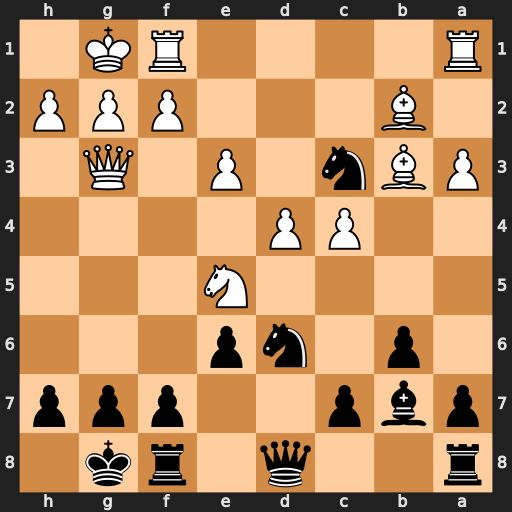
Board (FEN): r2q1rk1/pbp2ppp/1p1np3/4N3/2PP4/PBn1P1Q1/1B3PPP/R4RK1
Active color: b
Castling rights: -
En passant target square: -
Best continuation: Ne2+ Kh1 Nxg3+